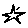
Label: star